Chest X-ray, PA view. Patient: 57 years old, sex M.
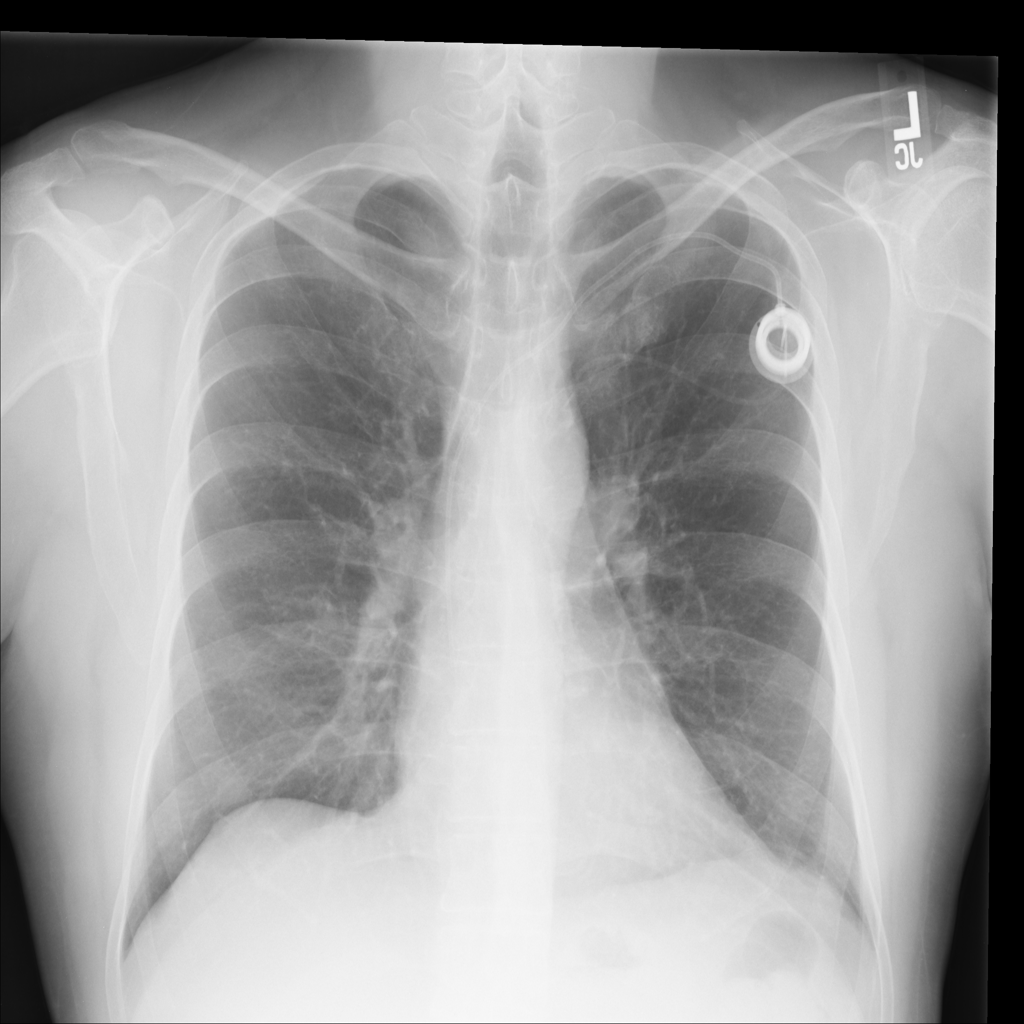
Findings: No Finding